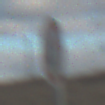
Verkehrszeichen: VorrangDesGegenverkehrs
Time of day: SunriseSunset
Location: Outdoor (RoadRail)
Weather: PartlyCloudy
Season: NotSpecified
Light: Natural